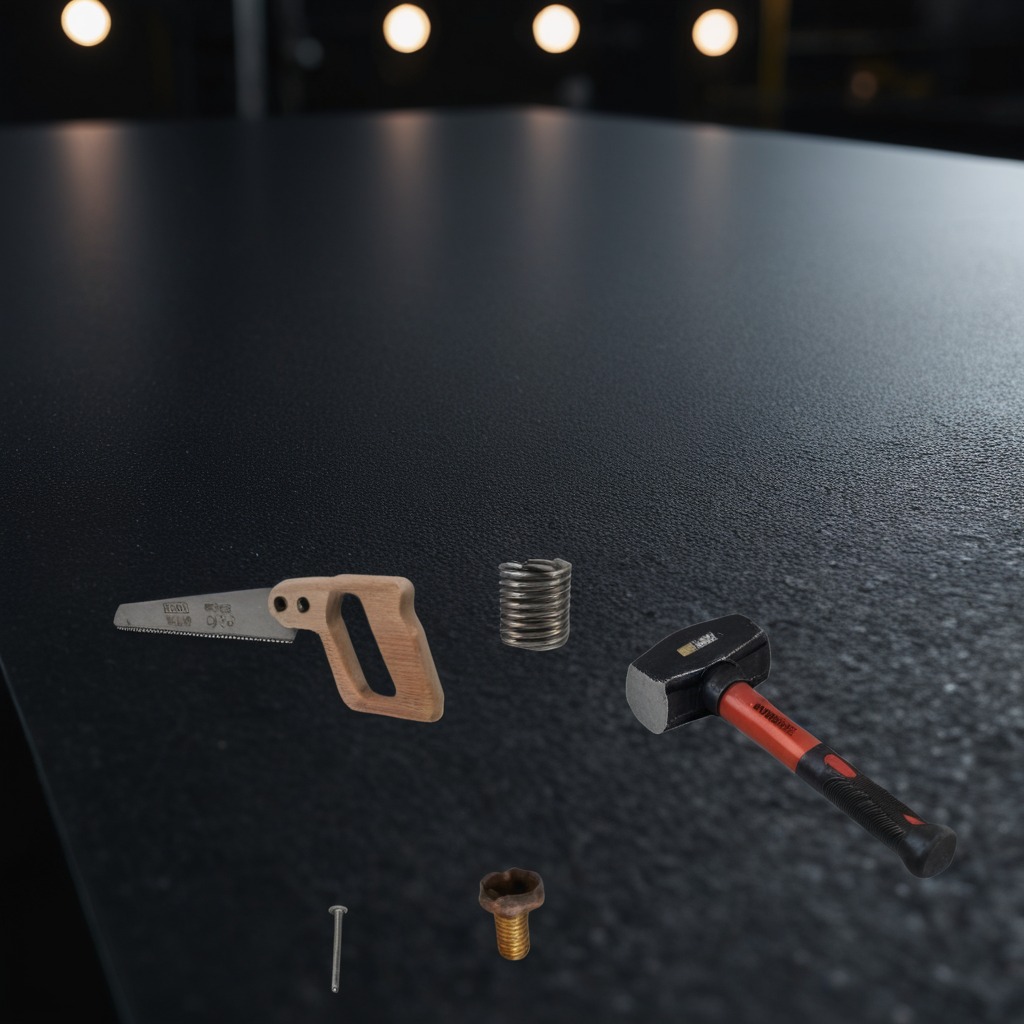
A metal machine screw, a hammer, an iron nail, a coiled metal spring, and a handheld metal saw are lying on a clean granite tabletop covered with a black rubber mat inside a workshop at night.